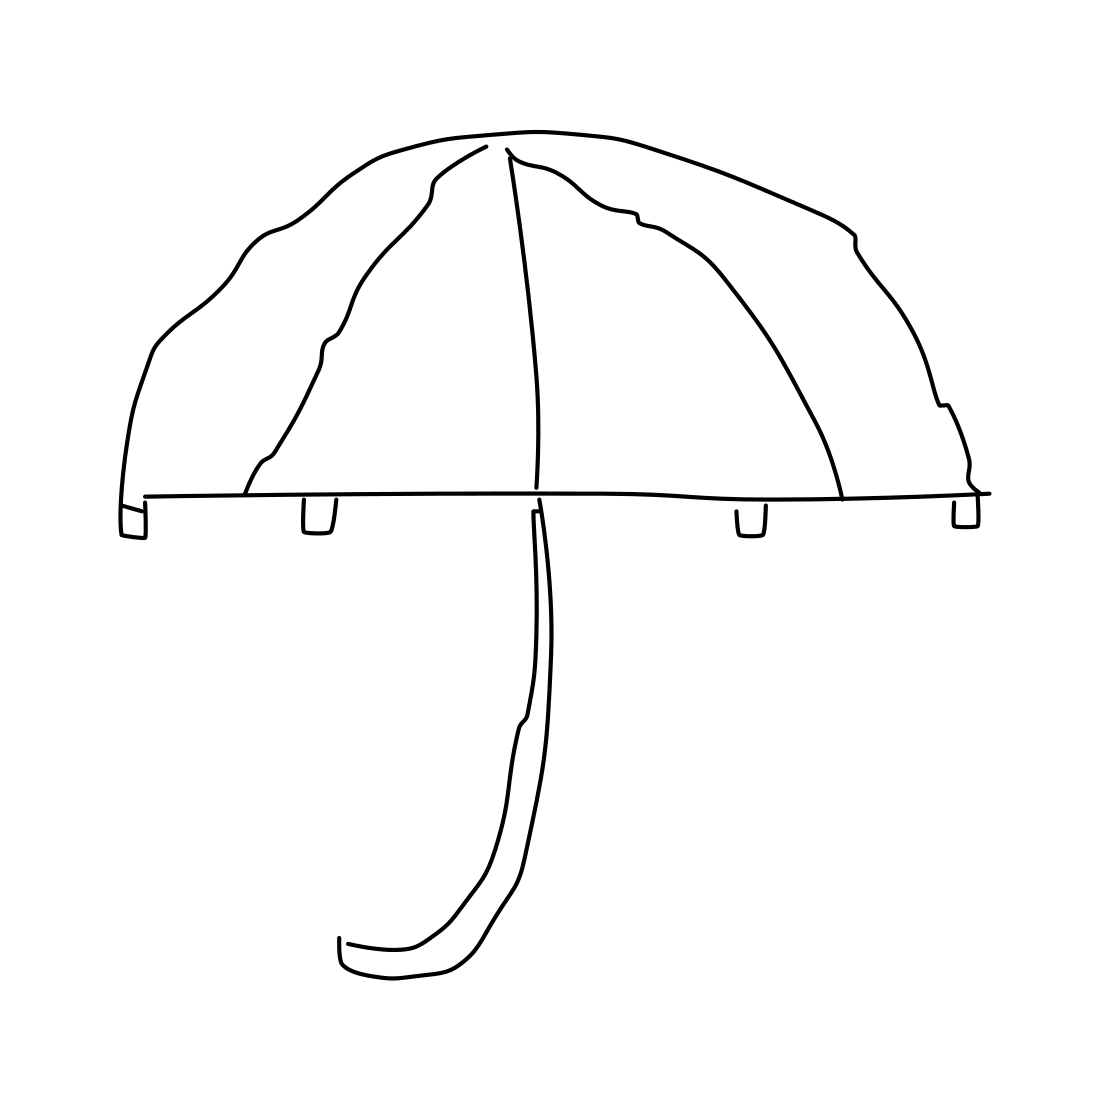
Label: umbrella